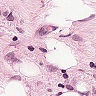
Metastatic tissue present: yes